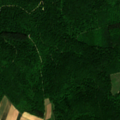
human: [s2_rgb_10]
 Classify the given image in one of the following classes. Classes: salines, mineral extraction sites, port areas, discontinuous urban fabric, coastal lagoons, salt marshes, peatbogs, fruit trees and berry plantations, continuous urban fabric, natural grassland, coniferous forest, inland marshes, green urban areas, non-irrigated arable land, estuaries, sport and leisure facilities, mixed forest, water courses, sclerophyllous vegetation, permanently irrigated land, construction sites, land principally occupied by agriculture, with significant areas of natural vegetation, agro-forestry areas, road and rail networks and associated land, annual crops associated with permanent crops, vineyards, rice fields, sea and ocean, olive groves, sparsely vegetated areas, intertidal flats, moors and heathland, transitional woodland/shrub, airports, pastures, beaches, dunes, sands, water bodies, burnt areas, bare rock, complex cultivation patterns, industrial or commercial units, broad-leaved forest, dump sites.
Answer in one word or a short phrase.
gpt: non-irrigated arable land, broad-leaved forest, mixed forest